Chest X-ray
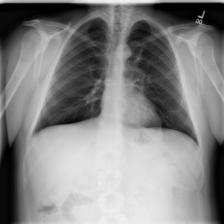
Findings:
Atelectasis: negative
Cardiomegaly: negative
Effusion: negative
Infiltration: positive
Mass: negative
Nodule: negative
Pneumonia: negative
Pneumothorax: negative
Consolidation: negative
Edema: negative
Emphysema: negative
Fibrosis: negative
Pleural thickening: negative
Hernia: negative